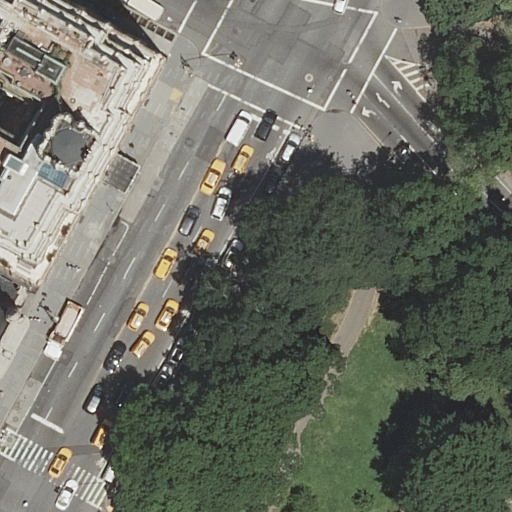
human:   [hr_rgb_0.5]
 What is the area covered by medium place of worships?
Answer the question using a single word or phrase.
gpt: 0m2

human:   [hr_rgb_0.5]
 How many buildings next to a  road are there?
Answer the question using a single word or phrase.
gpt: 2

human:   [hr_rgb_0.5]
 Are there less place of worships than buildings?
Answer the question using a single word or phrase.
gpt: yes

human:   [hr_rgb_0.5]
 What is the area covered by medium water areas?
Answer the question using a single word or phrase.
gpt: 0m2

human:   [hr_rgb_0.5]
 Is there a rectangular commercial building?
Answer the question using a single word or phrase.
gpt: no

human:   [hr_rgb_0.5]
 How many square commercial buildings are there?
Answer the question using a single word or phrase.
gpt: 0

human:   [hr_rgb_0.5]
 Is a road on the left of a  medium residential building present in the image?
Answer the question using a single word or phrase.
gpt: no

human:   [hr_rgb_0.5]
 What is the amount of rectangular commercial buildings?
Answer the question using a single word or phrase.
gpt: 0

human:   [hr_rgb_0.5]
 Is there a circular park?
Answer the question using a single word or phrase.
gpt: no

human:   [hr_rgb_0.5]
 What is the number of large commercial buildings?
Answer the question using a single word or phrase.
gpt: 0

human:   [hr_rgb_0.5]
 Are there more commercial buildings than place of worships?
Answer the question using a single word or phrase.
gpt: no

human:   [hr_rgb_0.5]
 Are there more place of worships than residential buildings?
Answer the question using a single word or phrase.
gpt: no

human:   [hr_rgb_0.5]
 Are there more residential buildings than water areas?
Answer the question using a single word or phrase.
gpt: yes

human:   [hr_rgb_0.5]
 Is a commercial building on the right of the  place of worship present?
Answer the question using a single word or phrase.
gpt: no

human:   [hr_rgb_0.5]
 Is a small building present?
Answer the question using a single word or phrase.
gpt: yes

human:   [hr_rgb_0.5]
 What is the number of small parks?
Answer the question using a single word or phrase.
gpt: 0

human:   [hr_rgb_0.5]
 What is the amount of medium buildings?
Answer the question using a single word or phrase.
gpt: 0

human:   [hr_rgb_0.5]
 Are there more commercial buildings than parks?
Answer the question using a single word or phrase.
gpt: no

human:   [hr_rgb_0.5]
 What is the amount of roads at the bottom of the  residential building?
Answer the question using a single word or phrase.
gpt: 3

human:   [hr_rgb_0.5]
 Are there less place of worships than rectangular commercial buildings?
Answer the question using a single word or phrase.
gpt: no

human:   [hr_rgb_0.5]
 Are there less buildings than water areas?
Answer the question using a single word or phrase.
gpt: no

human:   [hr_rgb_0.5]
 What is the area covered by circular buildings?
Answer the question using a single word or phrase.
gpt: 0m2

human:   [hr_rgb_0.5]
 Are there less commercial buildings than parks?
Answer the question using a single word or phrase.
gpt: yes

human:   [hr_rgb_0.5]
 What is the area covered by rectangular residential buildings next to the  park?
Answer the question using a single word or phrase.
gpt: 0m2

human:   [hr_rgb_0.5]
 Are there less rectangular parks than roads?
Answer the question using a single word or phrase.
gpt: yes

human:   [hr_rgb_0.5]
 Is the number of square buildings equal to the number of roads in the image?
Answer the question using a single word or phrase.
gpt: no

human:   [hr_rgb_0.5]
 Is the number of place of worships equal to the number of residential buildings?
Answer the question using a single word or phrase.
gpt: yes

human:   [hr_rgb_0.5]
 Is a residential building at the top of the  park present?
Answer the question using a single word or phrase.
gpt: no

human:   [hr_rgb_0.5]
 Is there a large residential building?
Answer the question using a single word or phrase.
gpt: yes

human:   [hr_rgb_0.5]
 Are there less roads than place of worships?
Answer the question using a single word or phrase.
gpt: no

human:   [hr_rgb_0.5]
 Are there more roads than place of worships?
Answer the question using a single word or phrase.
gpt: yes

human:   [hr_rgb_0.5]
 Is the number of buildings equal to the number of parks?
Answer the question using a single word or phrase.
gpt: no

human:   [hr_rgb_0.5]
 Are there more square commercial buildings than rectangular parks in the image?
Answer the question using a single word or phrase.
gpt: no

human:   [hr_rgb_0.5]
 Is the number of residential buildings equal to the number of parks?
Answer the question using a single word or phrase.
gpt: yes

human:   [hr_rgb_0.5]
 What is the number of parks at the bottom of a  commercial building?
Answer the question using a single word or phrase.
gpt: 0

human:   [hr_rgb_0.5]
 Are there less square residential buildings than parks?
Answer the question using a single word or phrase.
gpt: yes